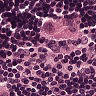
Metastatic tissue present: yes